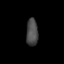
Tissue: lung
Cell type: Epithelial cells
Senescence score: 0.2148
Nuclear area (px): 312
Mean DAPI intensity: 74.689